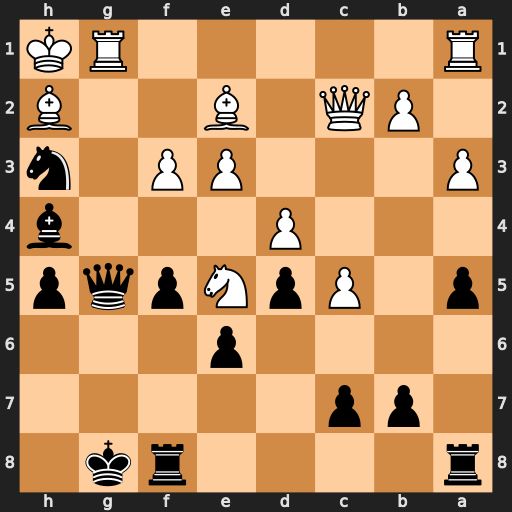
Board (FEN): r4rk1/1pp5/4p3/p1PpNpqp/3P3b/P3PP1n/1PQ1B2B/R5RK
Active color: b
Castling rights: -
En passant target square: -
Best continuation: Nf2#